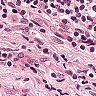
Metastatic tissue present: no